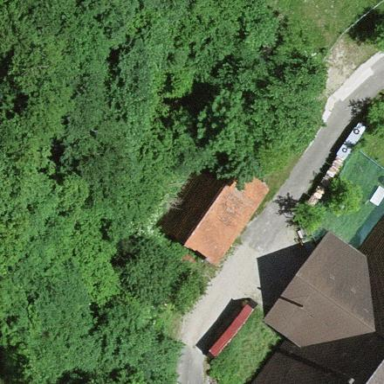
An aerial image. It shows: Barn.